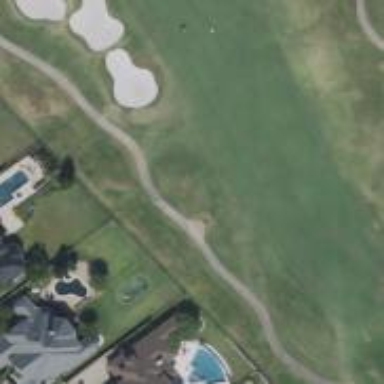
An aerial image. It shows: Path used for both walking and golf.